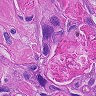
Metastatic tissue present: yes